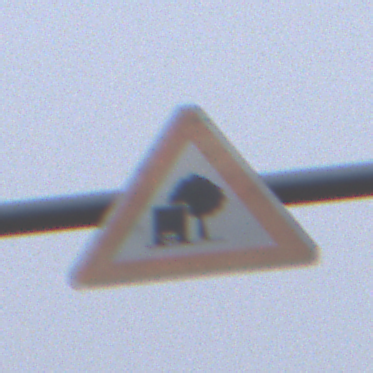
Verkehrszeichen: UnzureichendesLichtraumprofil
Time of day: MorningAfternoon
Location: Outdoor (RoadRail)
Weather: Overcast
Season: NotSpecified
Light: Natural